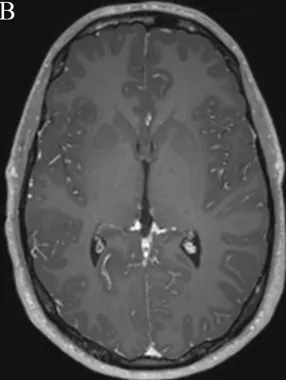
MRI findings of CM in our patients. Choroid plexus (white arrows) at the admission in Axial gadolinium-enhanced T1-WI.
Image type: radiology (mri)